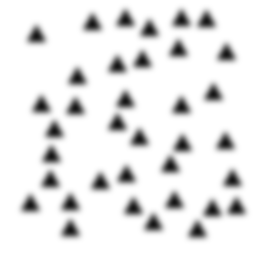
Squares: 0
Triangles: 36
Stars: 0
Total shapes: 36